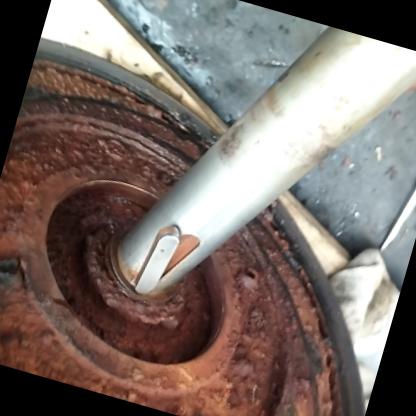
Klasa: inne